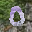
Label: 0